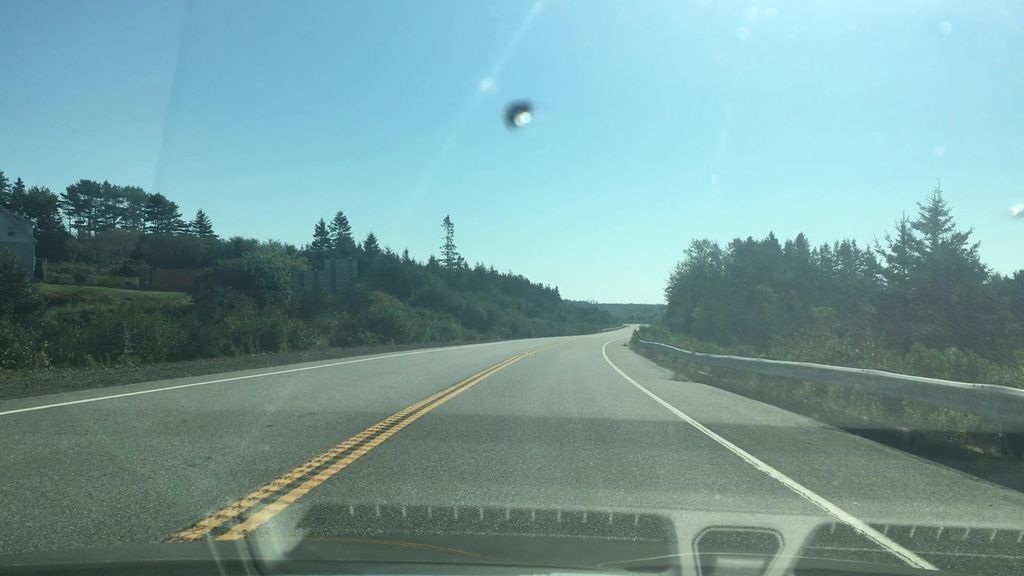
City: halifax